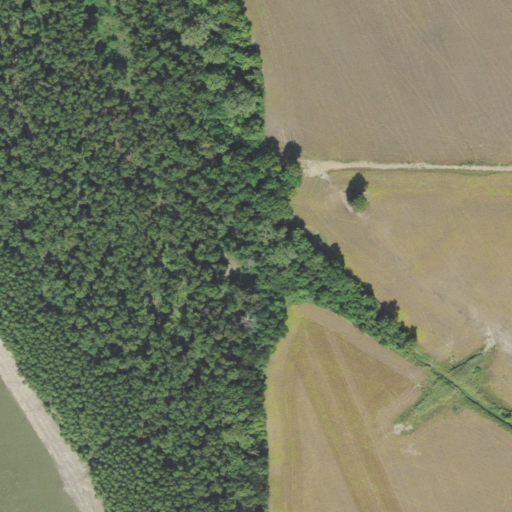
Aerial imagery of cape in Tennessee named Cedar Point containing woody wetlands, cultivated crops, open water, and open development